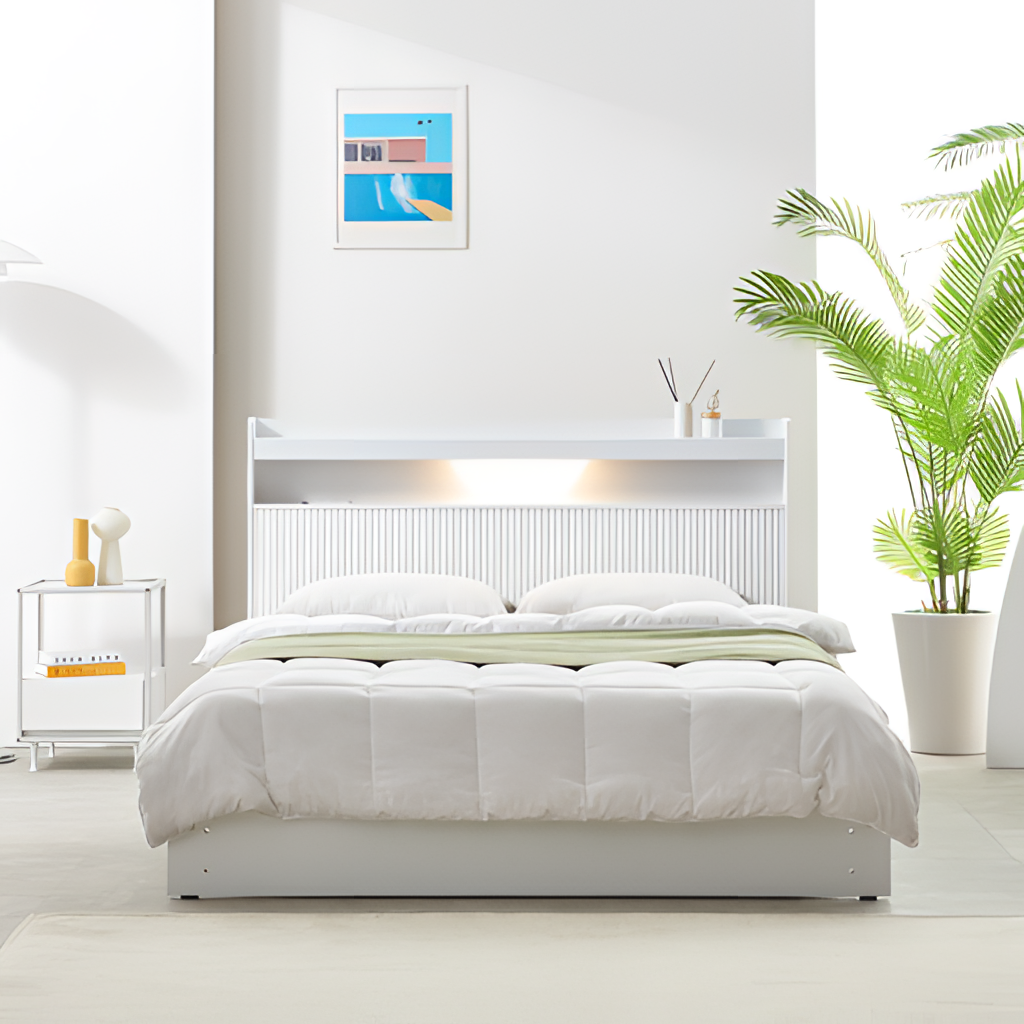
bedroom, wood backlit headboard bed, paint wallpaper, with solid pattern, beige carpet flooring, with plain pattern, minimalist